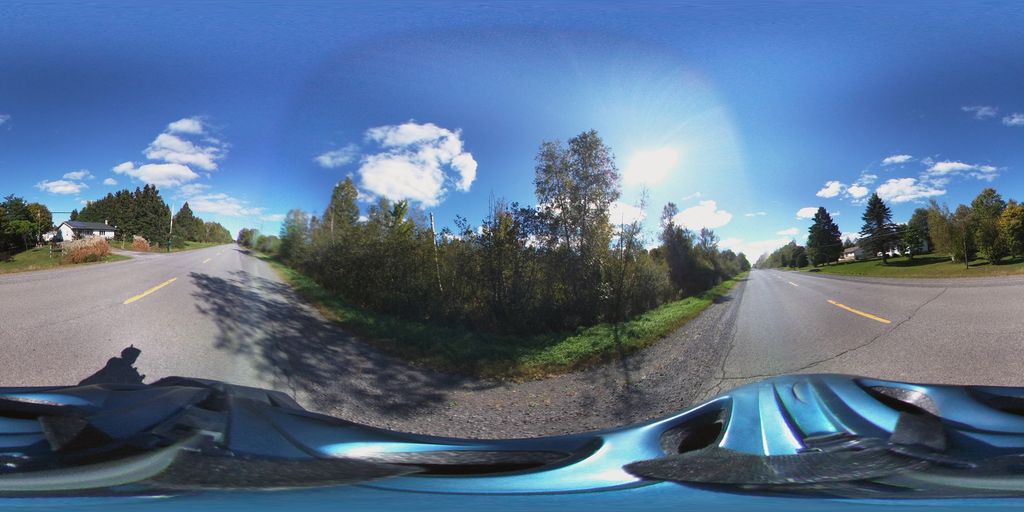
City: ottawa-gatineau